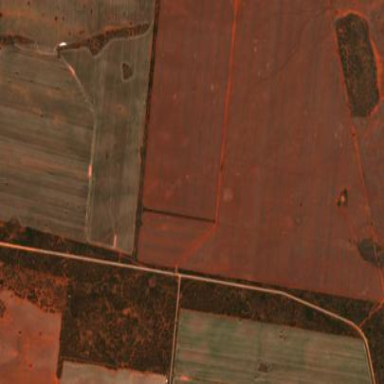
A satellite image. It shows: Farmland used for producing crops.